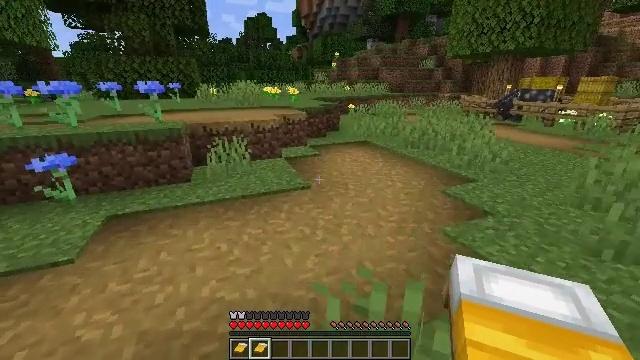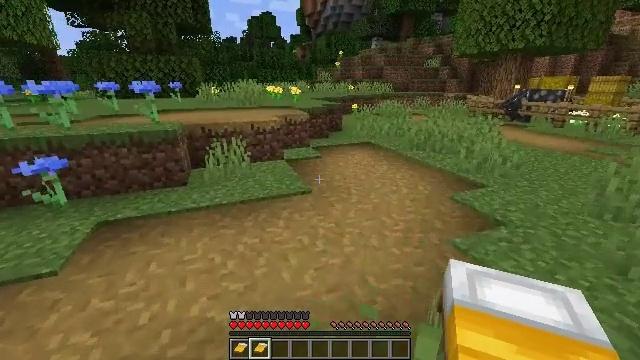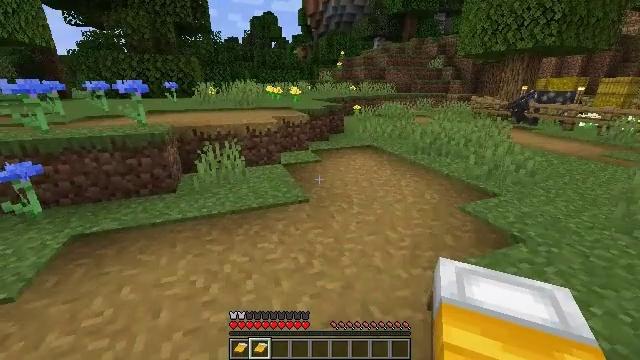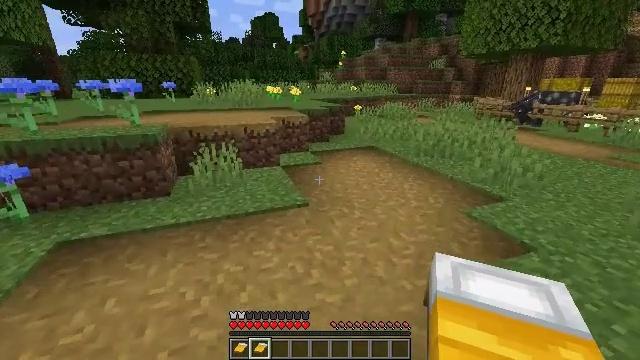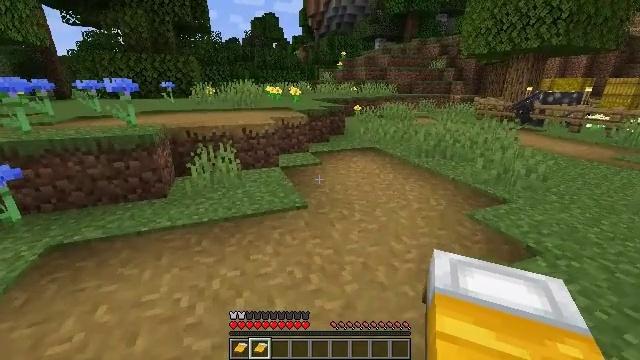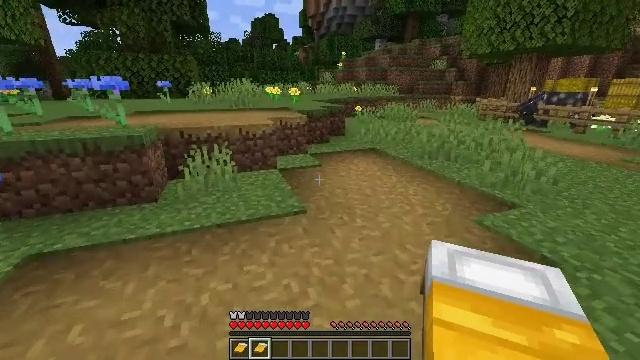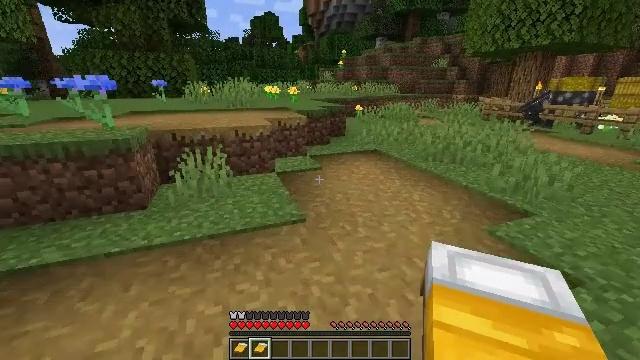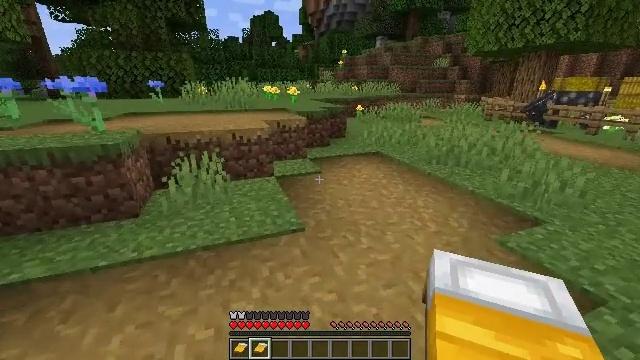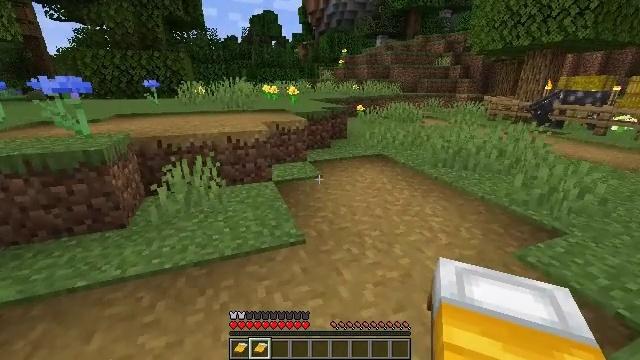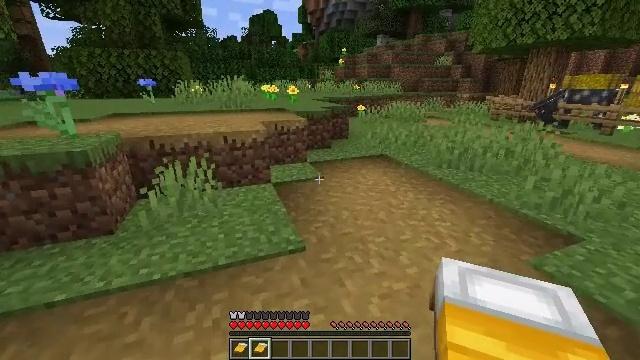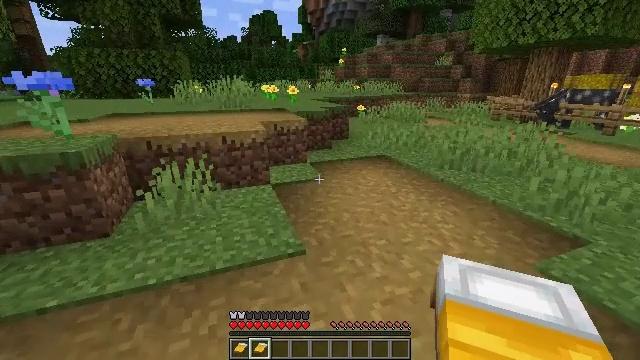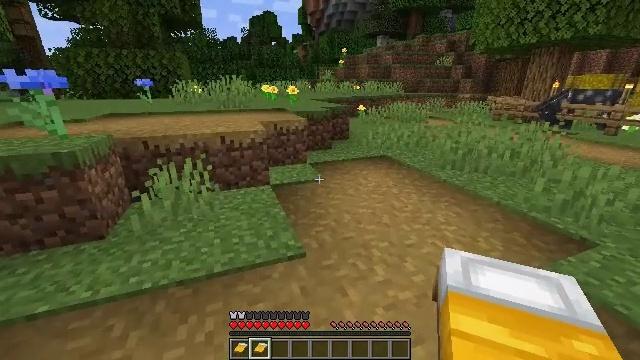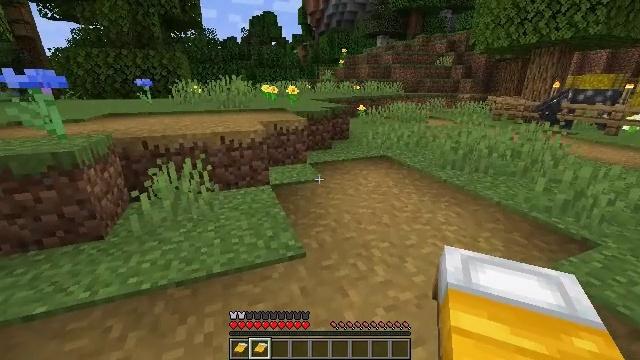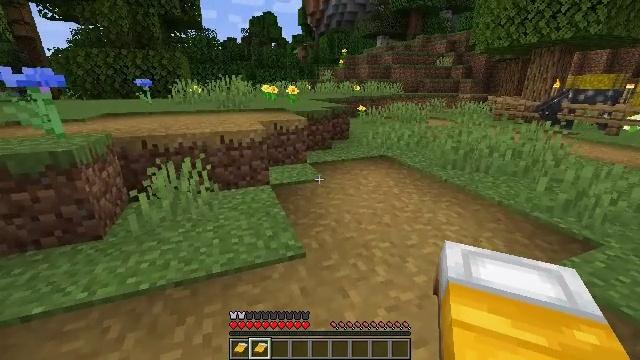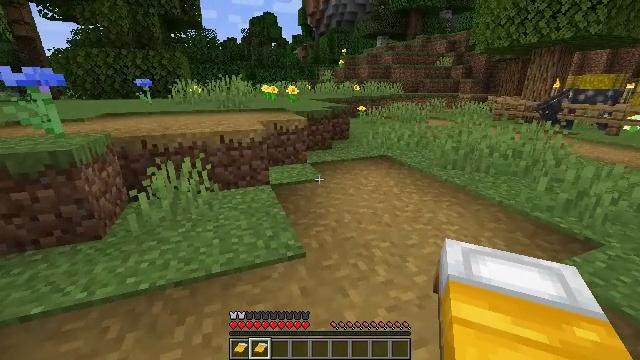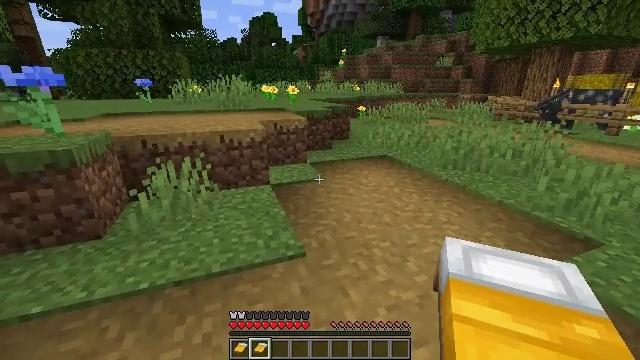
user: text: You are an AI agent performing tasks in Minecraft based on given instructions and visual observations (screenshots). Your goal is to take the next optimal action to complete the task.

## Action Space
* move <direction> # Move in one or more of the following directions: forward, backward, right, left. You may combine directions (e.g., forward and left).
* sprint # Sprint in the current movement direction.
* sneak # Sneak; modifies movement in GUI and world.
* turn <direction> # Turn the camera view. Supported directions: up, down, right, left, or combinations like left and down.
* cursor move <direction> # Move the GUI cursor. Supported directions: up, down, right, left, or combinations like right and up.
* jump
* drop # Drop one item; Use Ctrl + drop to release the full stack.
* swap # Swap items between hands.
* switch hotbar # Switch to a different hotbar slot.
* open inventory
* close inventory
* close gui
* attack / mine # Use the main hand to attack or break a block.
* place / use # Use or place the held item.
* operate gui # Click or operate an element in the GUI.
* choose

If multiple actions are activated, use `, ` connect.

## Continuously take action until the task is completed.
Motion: motion action
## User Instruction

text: Break the stripped oak log.
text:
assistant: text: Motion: move forward
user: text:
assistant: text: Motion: move forward
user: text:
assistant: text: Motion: move forward
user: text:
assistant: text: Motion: move forward
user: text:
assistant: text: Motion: move forward
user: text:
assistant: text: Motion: move forward
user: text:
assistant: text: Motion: move forward
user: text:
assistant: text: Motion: move forward
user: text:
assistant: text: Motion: no_op
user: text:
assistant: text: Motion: no_op
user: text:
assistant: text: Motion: no_op
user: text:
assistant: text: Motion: no_op
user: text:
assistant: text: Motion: no_op
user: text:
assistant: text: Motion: no_op
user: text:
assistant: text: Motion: no_op
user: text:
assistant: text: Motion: no_op
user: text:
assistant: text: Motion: no_op
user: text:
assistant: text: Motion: no_op
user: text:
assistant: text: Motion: no_op
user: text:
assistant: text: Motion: no_op
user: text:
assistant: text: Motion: no_op
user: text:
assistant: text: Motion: no_op
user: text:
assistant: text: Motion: no_op
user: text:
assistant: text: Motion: no_op
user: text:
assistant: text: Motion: no_op
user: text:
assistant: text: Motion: no_op
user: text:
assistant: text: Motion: no_op
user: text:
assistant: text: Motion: no_op
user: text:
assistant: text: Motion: no_op
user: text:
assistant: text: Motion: no_op